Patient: sex F, age 62
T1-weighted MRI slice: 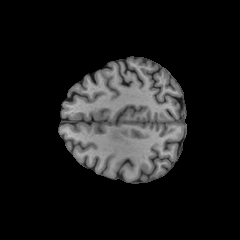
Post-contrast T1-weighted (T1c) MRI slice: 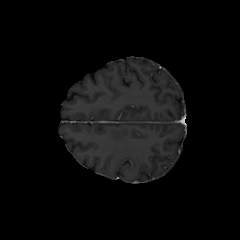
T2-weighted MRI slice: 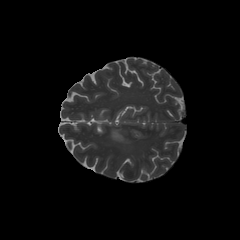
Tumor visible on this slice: yes
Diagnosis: Glioblastoma, IDH-wildtype
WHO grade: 4